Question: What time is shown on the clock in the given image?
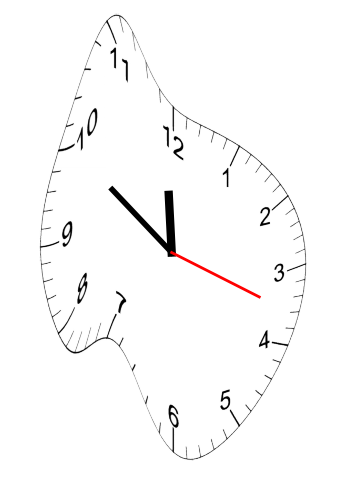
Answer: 11:50:18